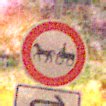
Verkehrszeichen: VerbotGespannfuhrwerke
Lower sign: RichtungsangabeDurchPfeile5
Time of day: Night
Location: Outdoor (Nature)
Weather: Clear
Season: NotSpecified
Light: Natural